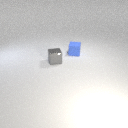
small blue rubber cube to the right of small gray metal cube